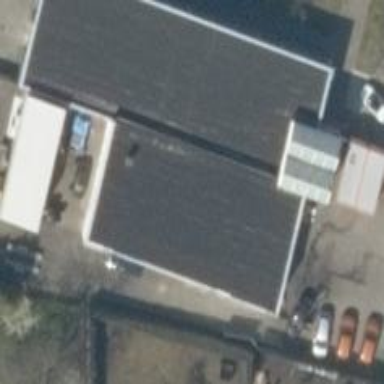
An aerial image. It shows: Car shop.